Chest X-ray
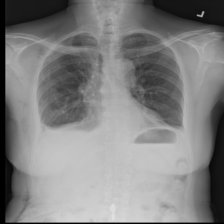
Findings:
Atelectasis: negative
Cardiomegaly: negative
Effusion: negative
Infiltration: negative
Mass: negative
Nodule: negative
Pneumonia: negative
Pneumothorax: negative
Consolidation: negative
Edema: negative
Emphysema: positive
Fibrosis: negative
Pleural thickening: negative
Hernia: negative